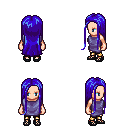
a pixel art fantasy rpg character, female body template, human, light skin, chain tabard jacket, gold greaves, blue extra-long hairstyle, ghillies, four views (front, back, left, right), 2x2 character sprite sheet, small pixel art, hard edges, no anti-aliasing